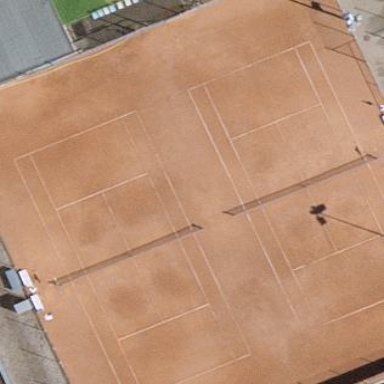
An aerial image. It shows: Tennis court with tartan surface located on pitch designated for leisure land.